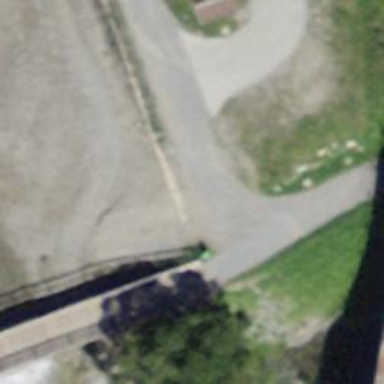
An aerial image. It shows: Compacted footway.